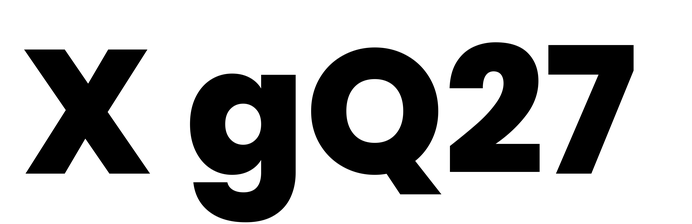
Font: Poppins-ExtraBold